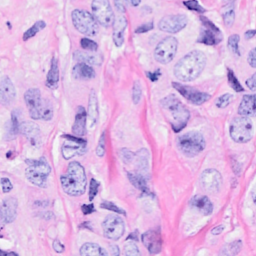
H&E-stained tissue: Breast